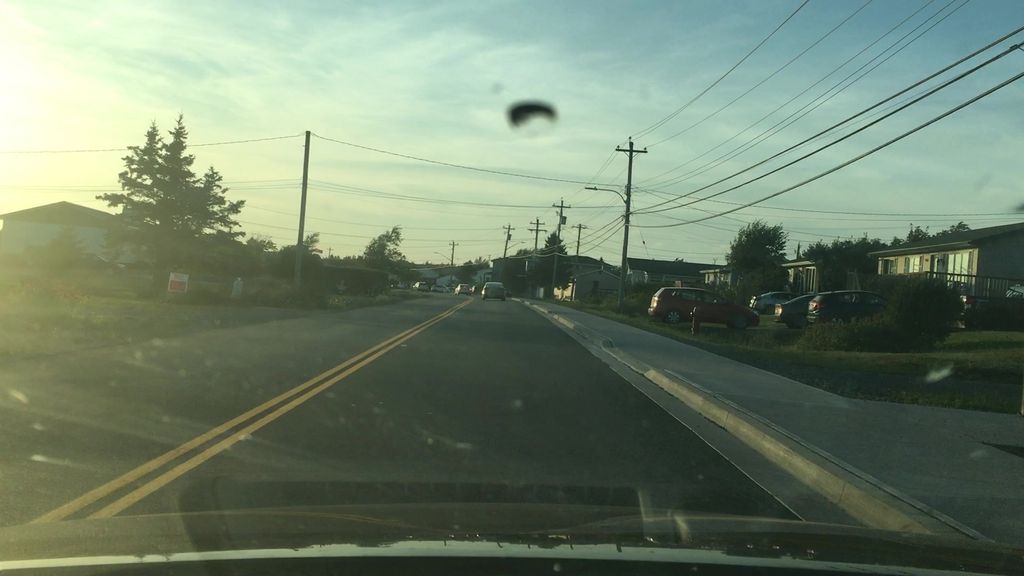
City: halifax